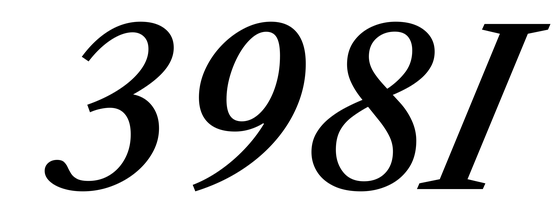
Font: LibreCaslonText-Italic_Medium_Italic